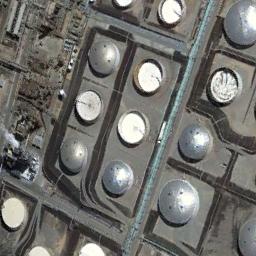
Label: storage_tank